Field crop: tomato
Growth stage: 2
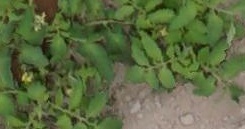
Species: tomato